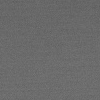
Atmospheric dust classification: dusty